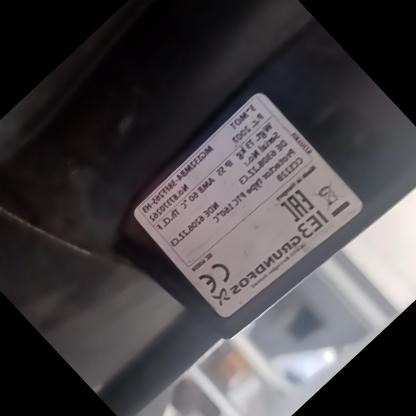
Klasa: tabliczka-znamionowa